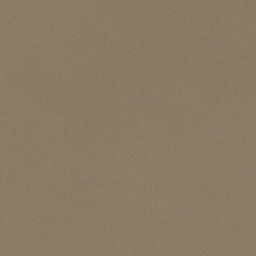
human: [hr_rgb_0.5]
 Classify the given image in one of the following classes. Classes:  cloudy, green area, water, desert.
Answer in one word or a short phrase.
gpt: cloudy